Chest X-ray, PA view. Patient: 54 years old, sex F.
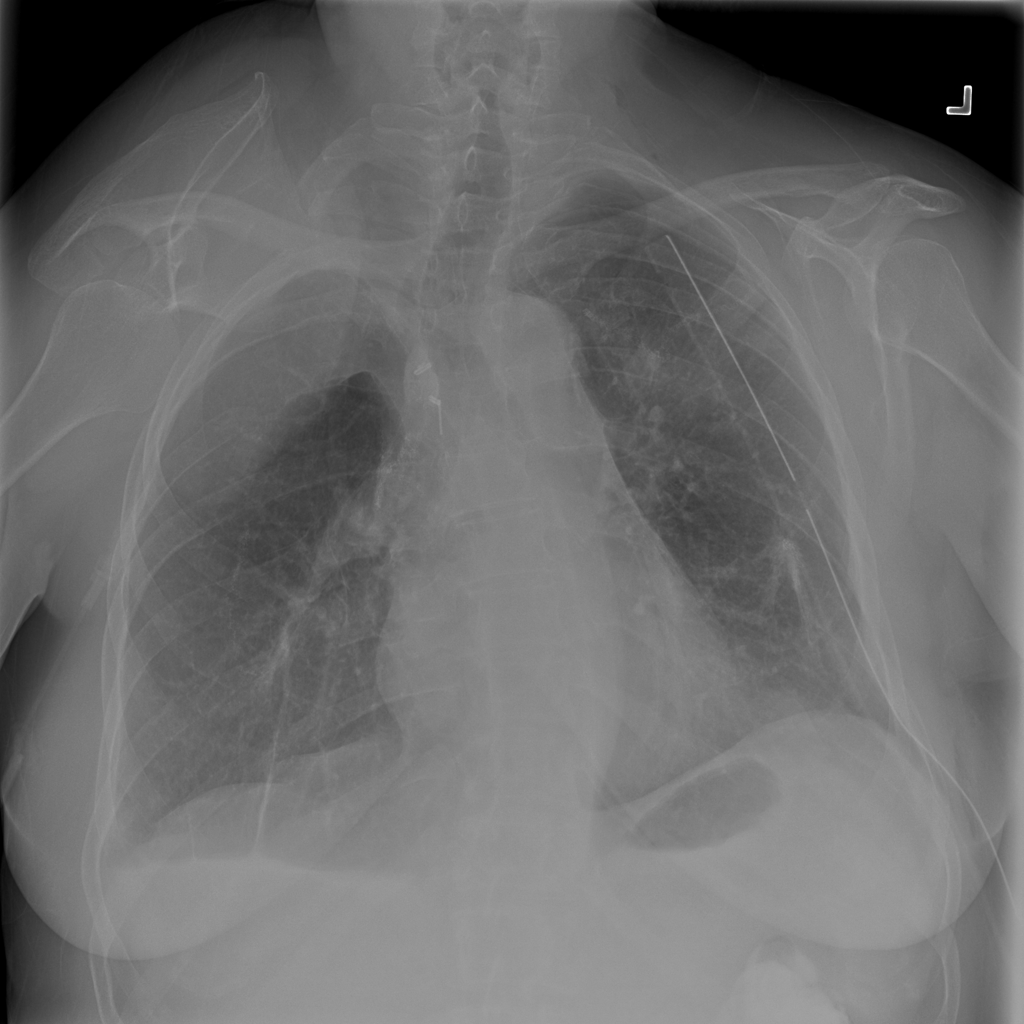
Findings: Atelectasis, Pleural_Thickening, Pneumothorax